Question: I have task with the next model:

Task is next: Output a list of countries with two or more official languages, in which the number of unofficial languages is at least twice that of official languages.
The task seems quite simple, but I have an errors with it.
I tried next:
'''
SELECT name, countrylanguage.*
FROM country, countrylanguage
WHERE countrycode = code AND isofficial LIKE "t"
GROUP BY isofficial
HAVING COUNT(*) => 2;
'''
But I have only one entry back.
To list all of the countries with more than 2 official languages:
'''
SELECT country.name
FROM country
JOIN countrylanguage
ON countrycode = code
WHERE isofficial = 't'
GROUP BY country.name
HAVING COUNT(*) >= 2;
'''
But how should I select only countries with twice more unofficial languages?
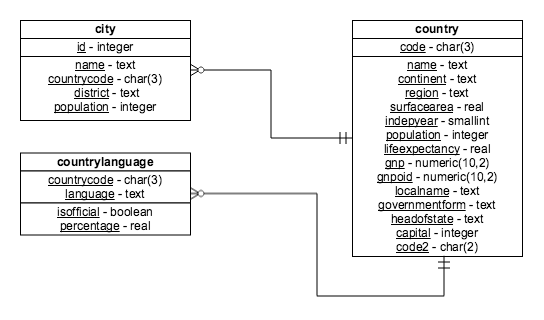
Answer: Maybe something like this?
'''
select * from (
SELECT
countrycode,
sum(case when isofficial = 1 then 1 else 0 end) as officials,
sum(case when isofficial = 0 then 1 else 0 end) as nonofficials
FROM countrylanguage
GROUP BY countrycode
) X
where officials >= 2 and nonofficials > officials * 2
'''